Question: Following the guide <URL>.
I'd like to:
1. adjust the positioning of the inner circles containing the text - I'm unable to get it lined up properly on the outer circle. The idea is that each circle will be composed of an outer circle and an inner circle, and each inner circle will contain the appropriate text.
2. get the text to line up correctly so that it's centred vertically and horizontally in the inner circle
3. get all three of the circles on the same horizontal line.
Pasted below is an image of the way I'd like to get the circles to display.
Can anyone help, please?

HTML:
'''
<div id="law-outer-circle" class="circle"><div id="law-inner-circle" class="circle">Law firms</div></div>
<div id="industry-outer-circle" class="circle"><div id="industry-inner-circle" class="circle">Industry</div></div>
<div id="in-house-outer-circle" class="circle"><div id="in-house-inner-circle" class="circle">In-house counsel</div></div>
'''
CSS:
'''
.circle {
border-radius: 50%;
display: inline-block;
margin-right: 20px;
/* text styling */
font-size: 45px;
color: #FFF;
line-height: 75px;
text-align: center;
font-family: Arial;
}
#industry-inner-circle {
width: 250px;
height: 250px;
background: #DD4814;
position: absolute;
top: 24%;
left : 24%;
display: block;
border: 2px solid #fff;
}
#industry-outer-circle {
background: #DD4814;
width: 270px;
height: 270px;
position:relative;
}
#in-house-inner-circle {
width: 250px;
height: 250px;
background: #AEA79F;
position: absolute;
top: 24%;
left : 24%;
display: block;
border: 2px solid #fff;
}
#in-house-outer-circle {
background: #AEA79F;
width: 270px;
height: 270px;
position:relative;
}
#law-inner-circle {
width: 250px;
height: 250px;
background: #5E2750;
position: absolute;
top: 24%;
left : 24%;
display: block;
border: 2px solid #fff;
}
#law-outer-circle {
background: #5E2750;
width: 270px;
height: 270px;
position:relative;
}
'''
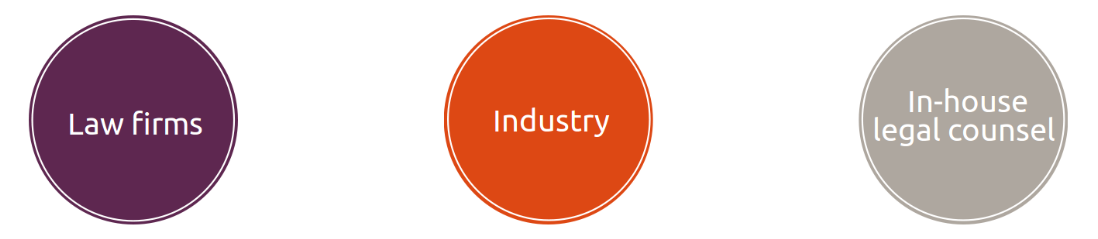
Answer: You could do it in this way using css 'box-shadow' property.
'''
<div class="circle color-1 color1-box-shadow">
industry
</div>
<div class="circle text color-2 color2-box-shadow">
In-house legal counsel
</div>
<div class="circle color-3 color3-box-shadow">
Law Firms
</div>
'''
'''
.circle {
border-radius: 50%;
float: left;
display: inline-block;
margin-right: 20px;
/* text styling */
font-size: 45px;
width: 250px;
height: 250px;
color: #FFF; border: 2px solid #fff;
line-height: 250px;
text-align: center;
font-family: Arial;
}
.color-1 { background: #DD4814;}
.color-2 { background: #AEA79F; }
.color-3 { background: #5E2750; }
.color1-box-shadow { box-shadow: 0px 0px 1px 1px #DD4814 }
.color2-box-shadow { box-shadow: 0px 0px 1px 1px #AEA79F }
.color3-box-shadow { box-shadow: 0px 0px 1px 1px #5E2750 }
.text { line-height: 45px; padding-top: 50px; height: 200px }
'''
<URL>